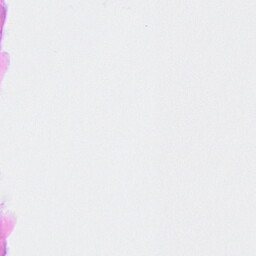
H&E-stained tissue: Breast